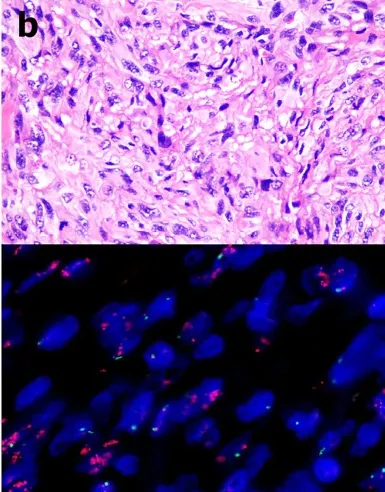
(B) The 2017 pathological examination indicated a de-differentiated liposarcoma (hematoxylin and eosin staining, 400 x magnification) and MDM2 amplification in tumor tissues as revealed by fluorescence in situ hybridization (red fluorescence: MDM2, green fluorescence: CEP12; mean MDM2 signal: 27.4, mean CEP12 signal: 1.8, MDM2/CEP12 ratio = 15.22).
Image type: pathology (fish)